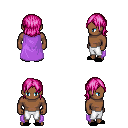
a pixel art fantasy rpg character, male body template, human, dark skin, lavender cape, white pants, pink long bangs hairstyle, black slippers, four views (front, back, left, right), 2x2 character sprite sheet, small pixel art, hard edges, no anti-aliasing